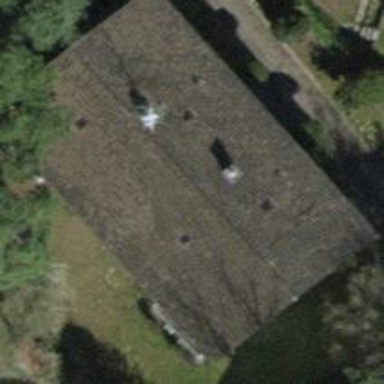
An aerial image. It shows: Pitched roof building.